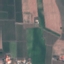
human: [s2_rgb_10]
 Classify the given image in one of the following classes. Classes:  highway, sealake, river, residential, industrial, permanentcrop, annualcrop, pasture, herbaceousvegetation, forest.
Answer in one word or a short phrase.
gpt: PermanentCrop